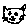
Label: cat